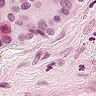
Metastatic tissue present: yes